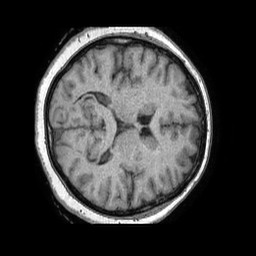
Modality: T1w
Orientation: axial
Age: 49
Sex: female
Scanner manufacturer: philips
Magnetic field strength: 1.5 T
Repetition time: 0.007573 s
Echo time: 0.00344 s